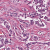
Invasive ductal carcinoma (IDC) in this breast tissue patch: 1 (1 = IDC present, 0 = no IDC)